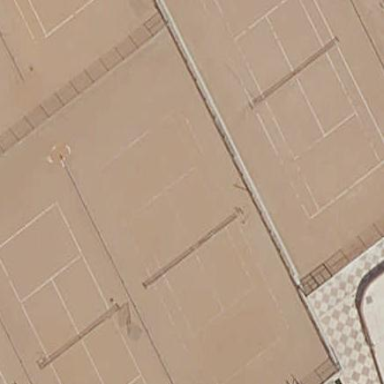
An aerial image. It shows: Tennis court on pitch designated for leisure land.